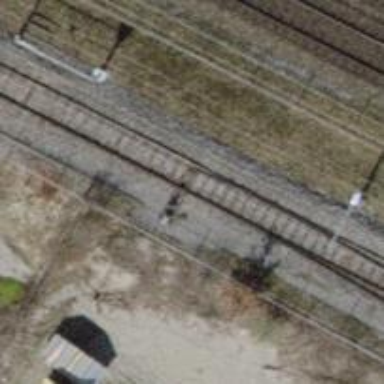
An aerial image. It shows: Railway switch.